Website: macys
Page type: customer-info-address
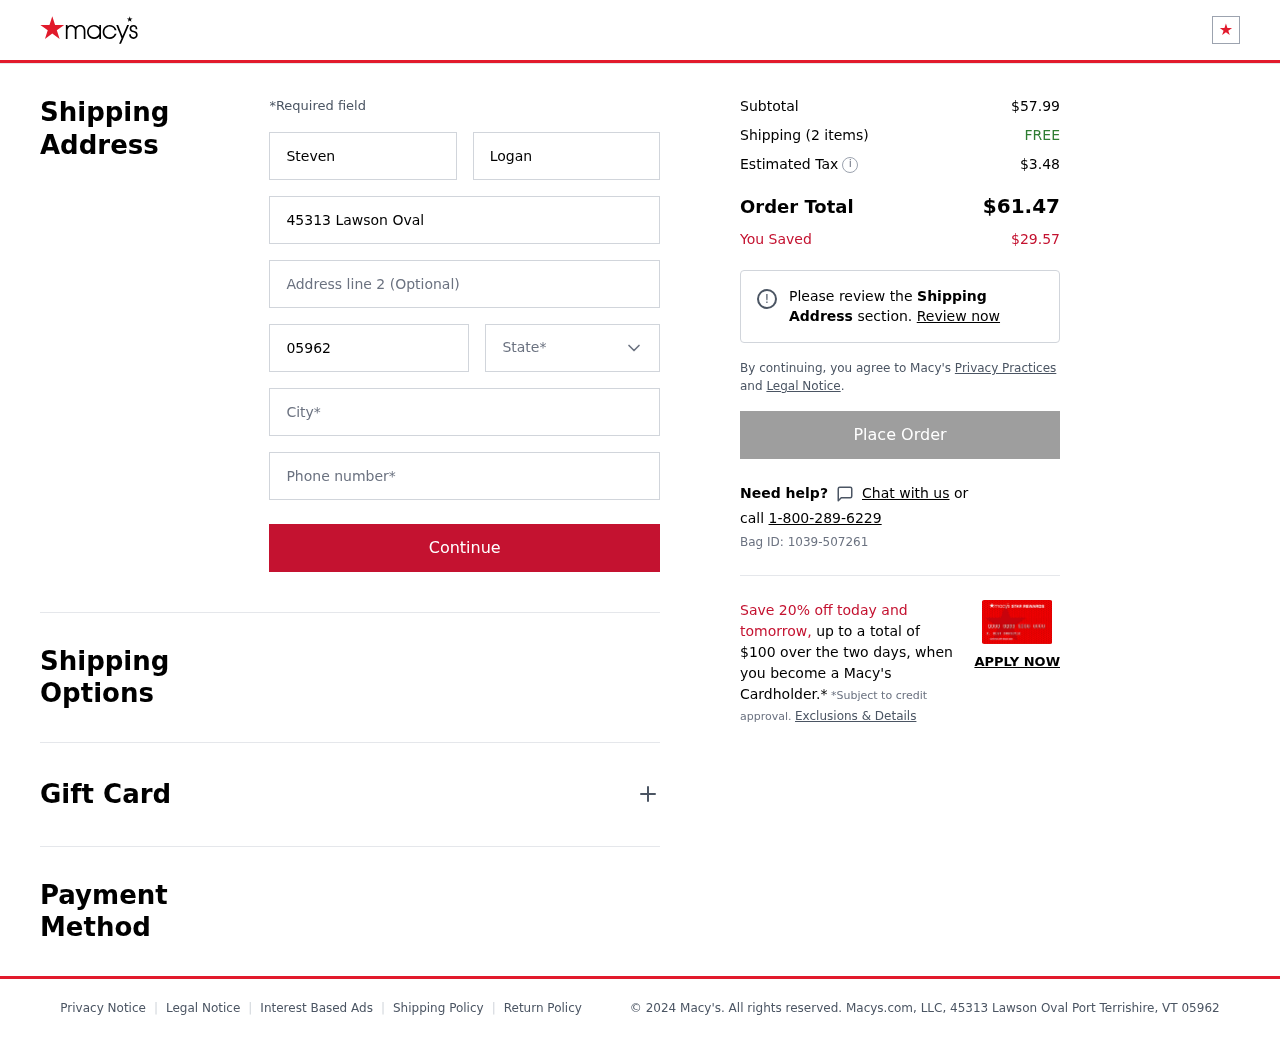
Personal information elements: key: PII_CITY
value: Port Terrishire
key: PII_FIRSTNAME
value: Steven
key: PII_LASTNAME
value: Logan
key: PII_PHONE
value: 3636936788
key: PII_POSTCODE
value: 05962
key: PII_STATE
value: Vermont
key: PII_STREET
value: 45313 Lawson Oval
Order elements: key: ORDER_SUBTOTAL
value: $57.99
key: ORDER_NUM_ITEMS
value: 2
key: ORDER_SHIPPING_COST
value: FREE
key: ORDER_TAX
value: $3.48
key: ORDER_TOTAL
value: $61.47
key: ORDER_SAVINGS
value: $29.57
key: ORDER_BAG_ID
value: Bag ID: 1039-507261